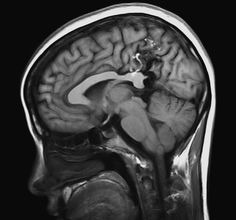
Label: notumor